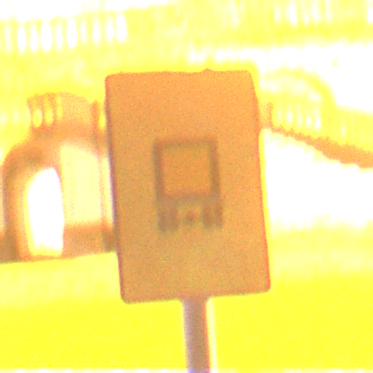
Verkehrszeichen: KennzeichnungspflichtigeFahrzeugeGefaehrlicheGueterOhnePfeilsymbol
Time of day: Night
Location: Outdoor (Suburban)
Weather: PartlyCloudy
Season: NotSpecified
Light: Artificial